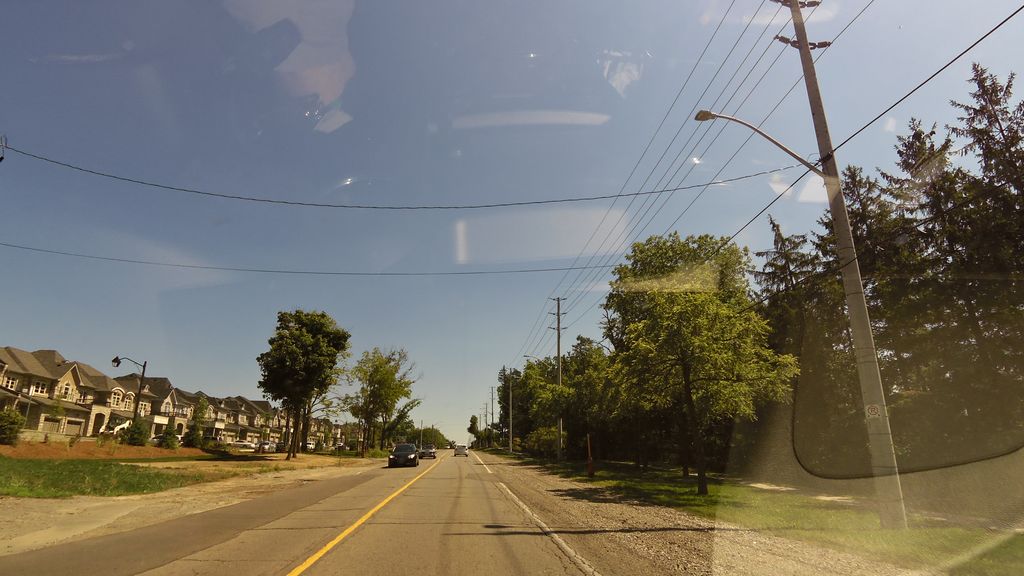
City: hamilton